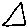
Label: triangle